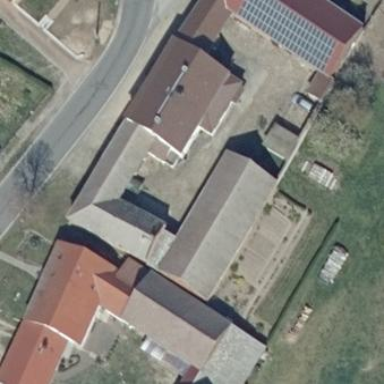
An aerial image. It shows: Building with gabled roof oriented along its structure. The roof is colored grey.